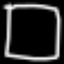
Label: square